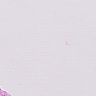
Metastatic tissue present: no